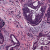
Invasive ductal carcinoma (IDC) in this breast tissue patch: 0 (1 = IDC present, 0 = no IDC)